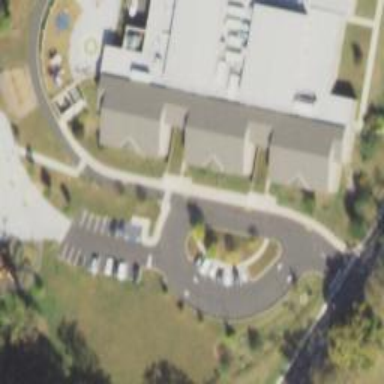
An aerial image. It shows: School building.